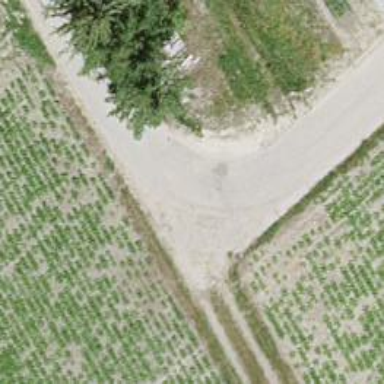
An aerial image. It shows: Service road with unpaved surface.